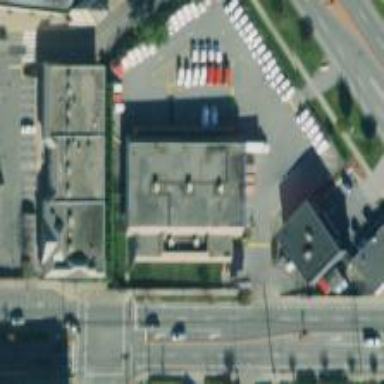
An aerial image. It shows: Post office.